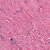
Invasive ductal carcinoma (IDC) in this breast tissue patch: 0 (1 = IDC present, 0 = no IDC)